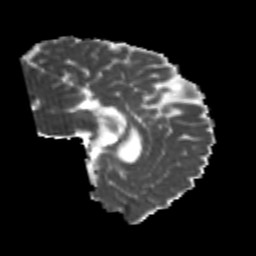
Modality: MD
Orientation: sagittal
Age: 23
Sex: male
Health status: healthy
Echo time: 0.074 s